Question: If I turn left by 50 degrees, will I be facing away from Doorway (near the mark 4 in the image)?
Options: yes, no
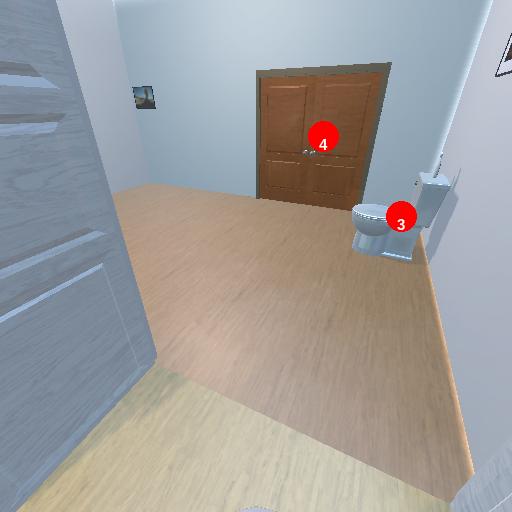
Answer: yes